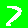
Digit: 7